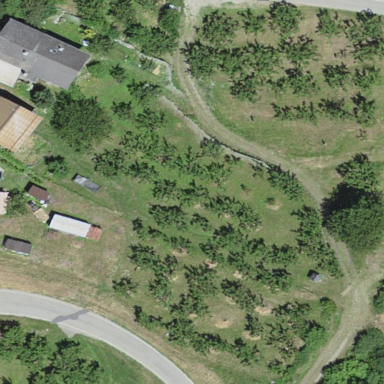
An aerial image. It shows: Orchard.